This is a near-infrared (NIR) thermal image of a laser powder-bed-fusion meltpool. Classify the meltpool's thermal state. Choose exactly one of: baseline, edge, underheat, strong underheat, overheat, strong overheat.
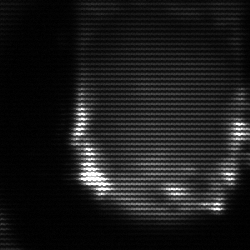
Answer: baseline